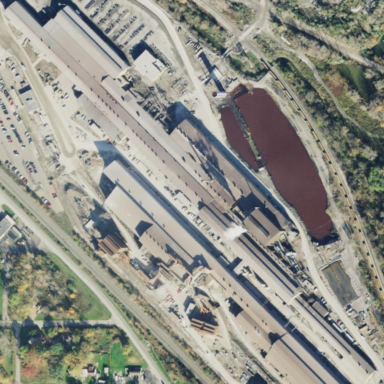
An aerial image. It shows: Industrial building.